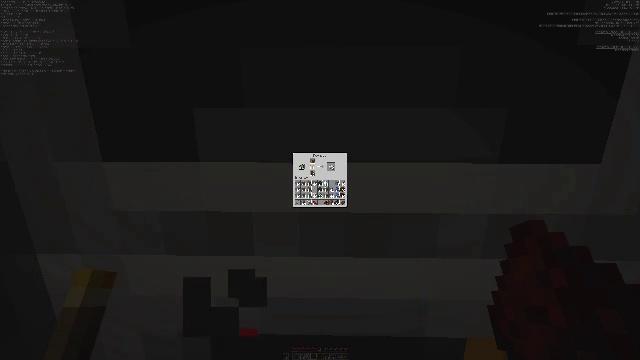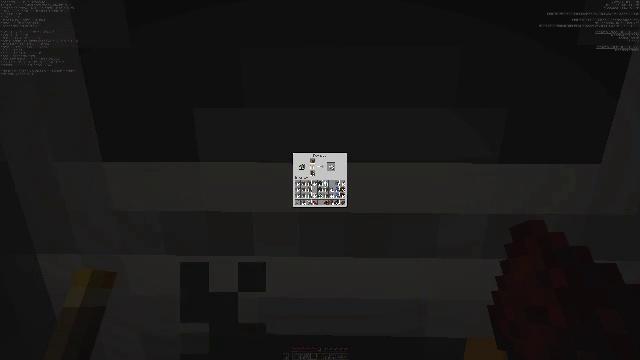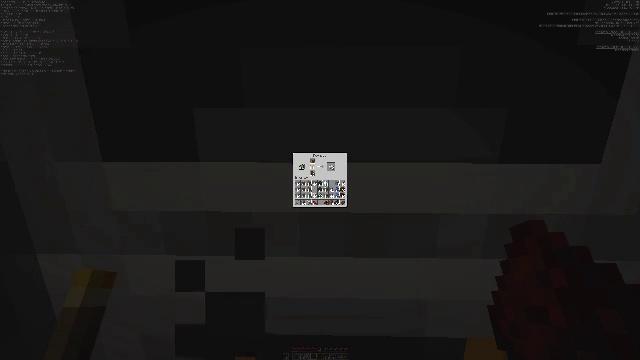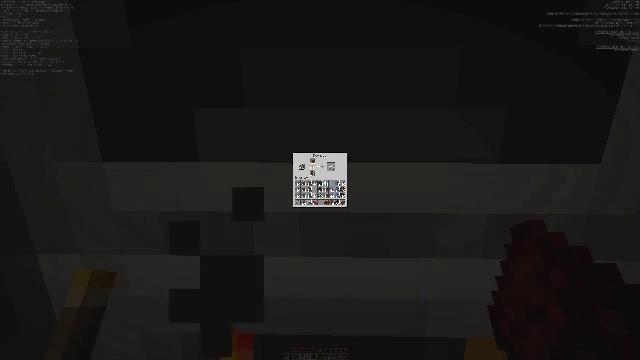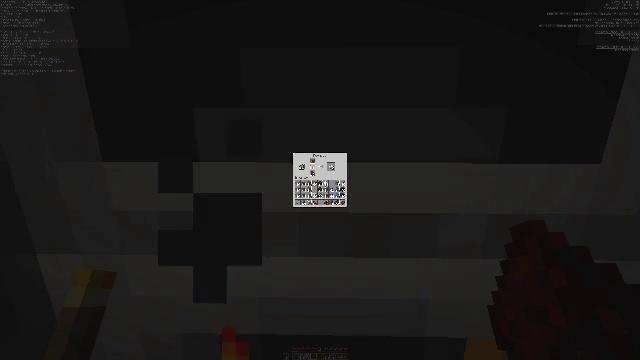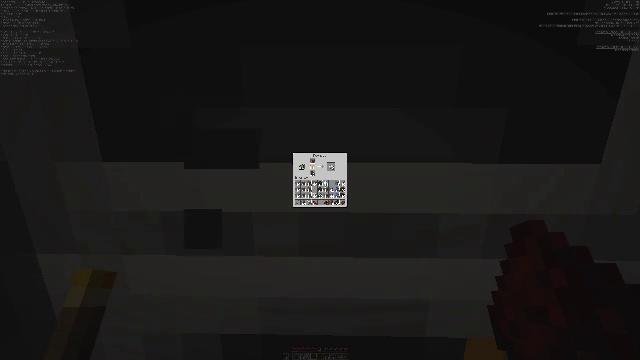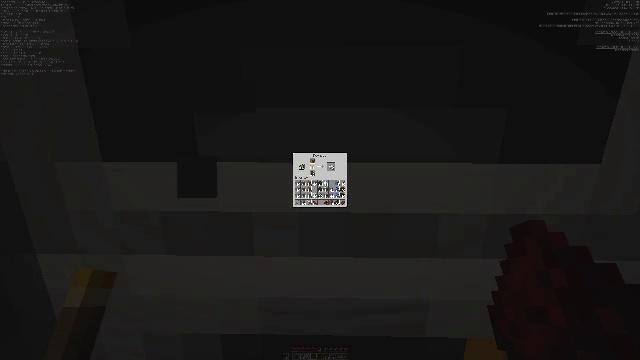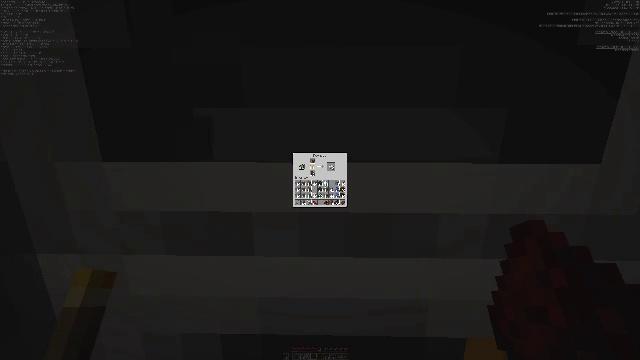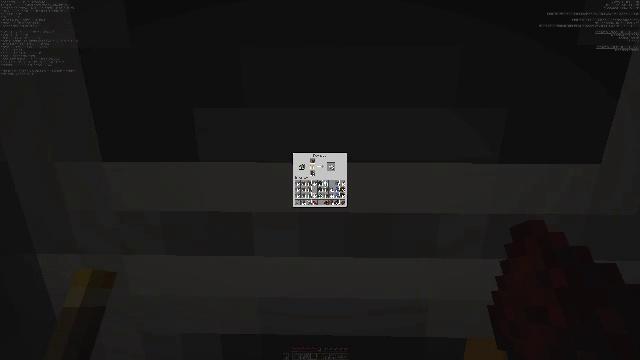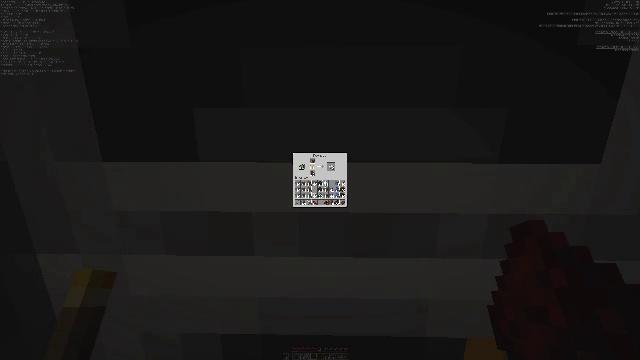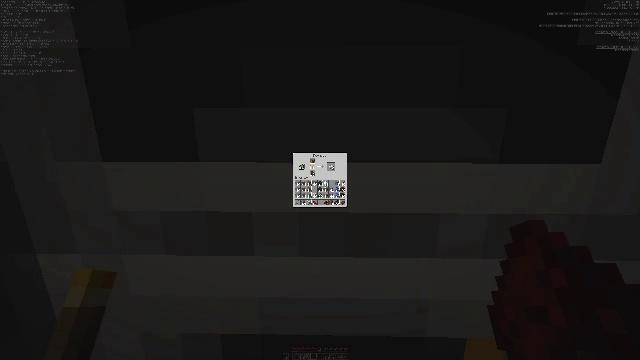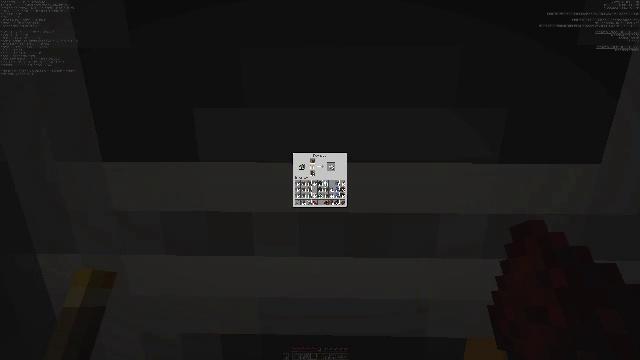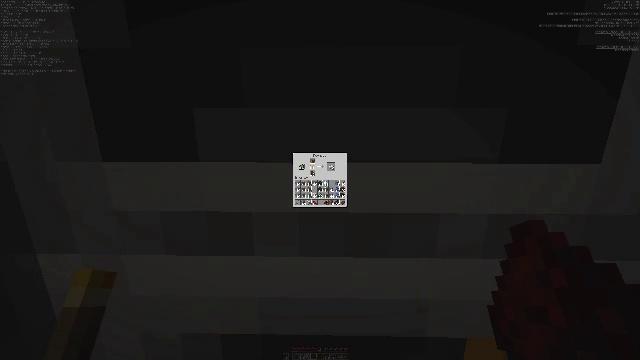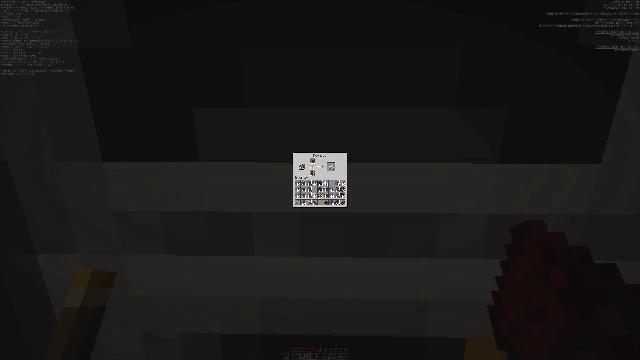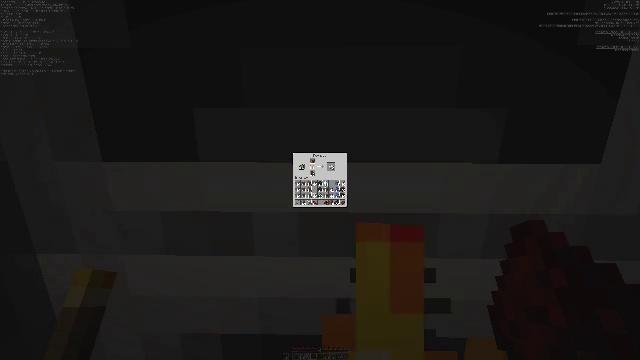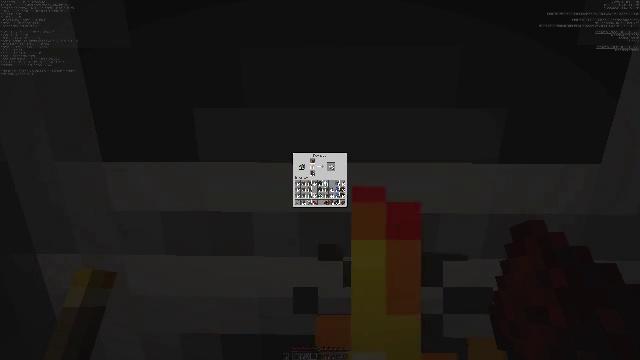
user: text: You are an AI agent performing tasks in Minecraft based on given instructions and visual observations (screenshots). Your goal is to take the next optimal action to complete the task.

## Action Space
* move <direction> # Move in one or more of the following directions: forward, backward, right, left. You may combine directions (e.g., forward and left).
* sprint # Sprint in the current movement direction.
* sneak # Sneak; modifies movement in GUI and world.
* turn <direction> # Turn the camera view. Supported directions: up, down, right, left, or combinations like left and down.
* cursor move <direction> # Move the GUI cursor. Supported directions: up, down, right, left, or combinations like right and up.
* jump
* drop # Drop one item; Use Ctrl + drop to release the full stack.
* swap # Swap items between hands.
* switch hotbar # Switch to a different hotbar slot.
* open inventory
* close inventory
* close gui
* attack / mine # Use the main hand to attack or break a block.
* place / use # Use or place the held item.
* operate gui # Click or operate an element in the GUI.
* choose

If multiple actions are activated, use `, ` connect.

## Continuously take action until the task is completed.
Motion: motion action
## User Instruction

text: Obtain an iron ingot from the furnace.
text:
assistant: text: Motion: no_op
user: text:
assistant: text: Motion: no_op
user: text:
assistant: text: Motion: no_op
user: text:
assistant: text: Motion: no_op
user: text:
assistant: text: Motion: no_op
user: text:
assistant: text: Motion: no_op
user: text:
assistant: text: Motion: no_op
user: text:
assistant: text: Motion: no_op
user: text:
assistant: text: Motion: no_op
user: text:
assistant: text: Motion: no_op
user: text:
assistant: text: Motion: no_op
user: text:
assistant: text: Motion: no_op
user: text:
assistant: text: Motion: no_op
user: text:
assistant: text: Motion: no_op
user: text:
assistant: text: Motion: no_op
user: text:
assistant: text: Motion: no_op
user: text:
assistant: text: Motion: no_op
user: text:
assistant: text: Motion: no_op
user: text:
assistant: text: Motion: no_op
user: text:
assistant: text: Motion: no_op
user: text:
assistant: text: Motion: no_op
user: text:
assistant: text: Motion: no_op
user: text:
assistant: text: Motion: no_op
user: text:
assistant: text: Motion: no_op
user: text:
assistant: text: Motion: no_op
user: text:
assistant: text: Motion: no_op
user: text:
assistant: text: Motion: no_op
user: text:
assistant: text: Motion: no_op
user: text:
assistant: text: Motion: no_op
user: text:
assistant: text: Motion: no_op